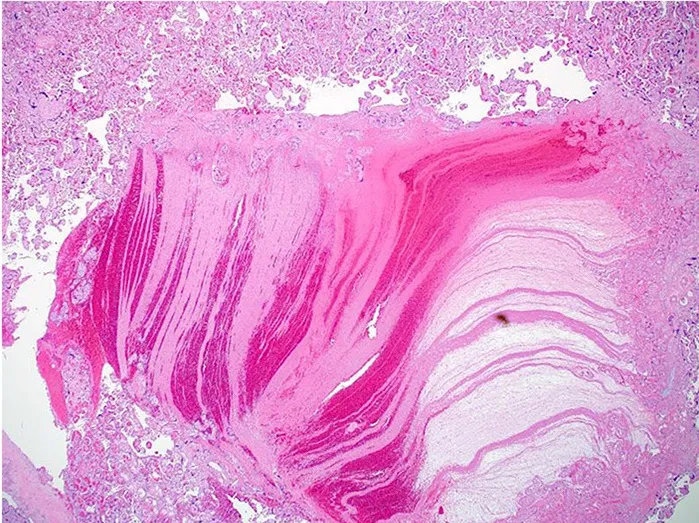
(A,B) Photomicrographs of two intervillous hematomas seen in case 1 (Hematoxylin and eosin stain, magnification x20).
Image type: pathology (h&e)